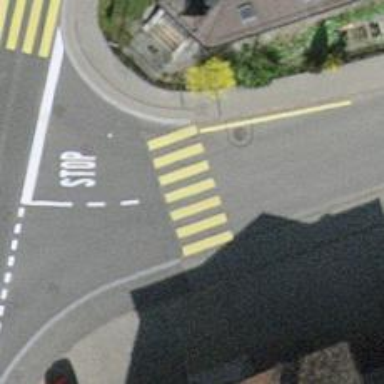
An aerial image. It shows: Uncontrolled zebra crossing on the road.